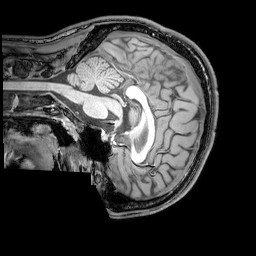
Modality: T1w
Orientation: sagittal
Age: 23
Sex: male
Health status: healthy
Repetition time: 0.081 s
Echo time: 0.037 s